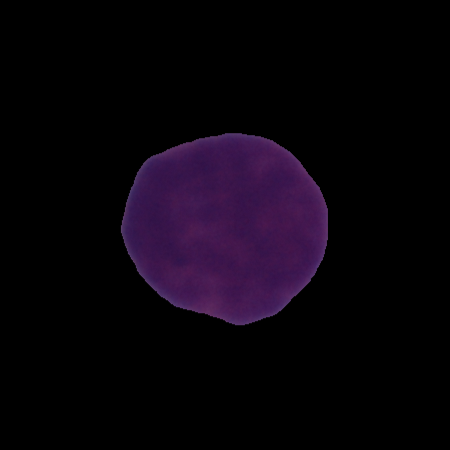
Label: cancer